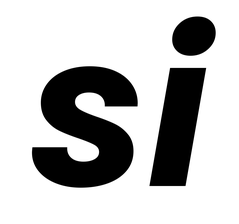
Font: Poppins-BoldItalic